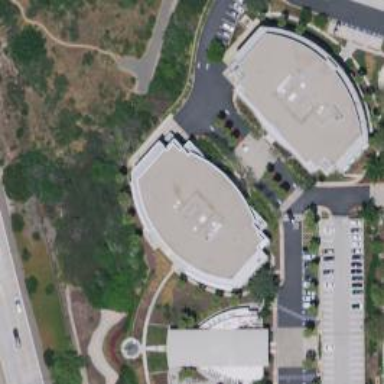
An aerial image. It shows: Office building.